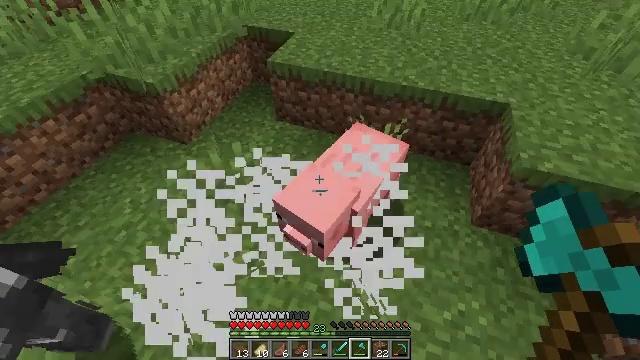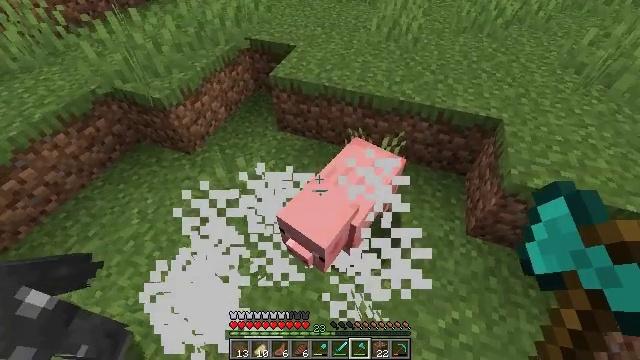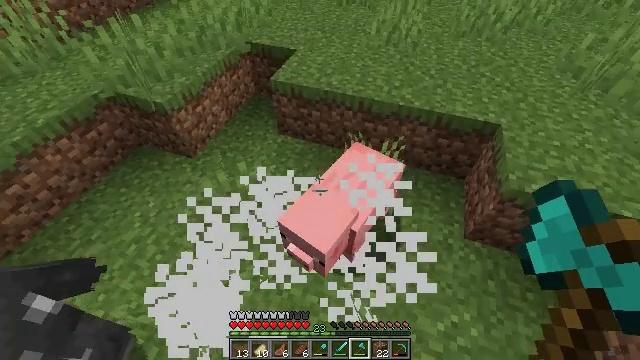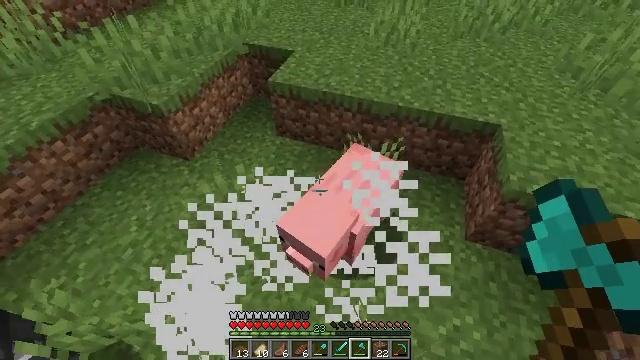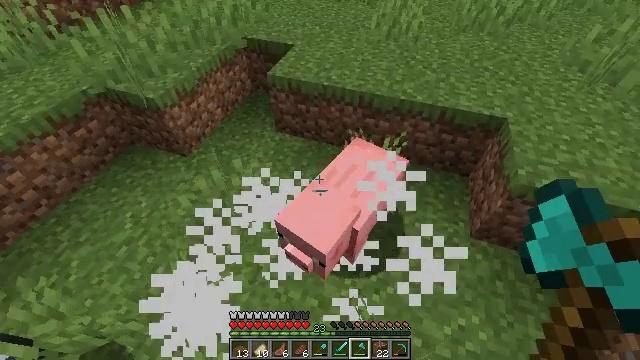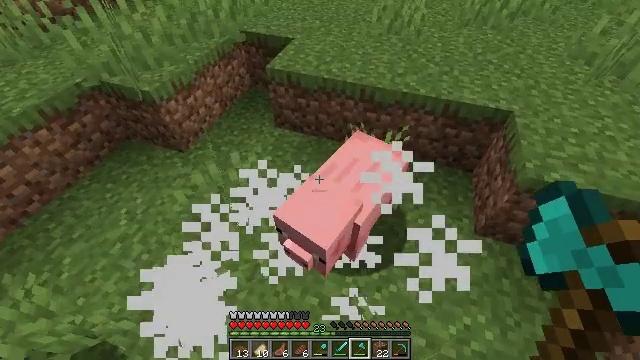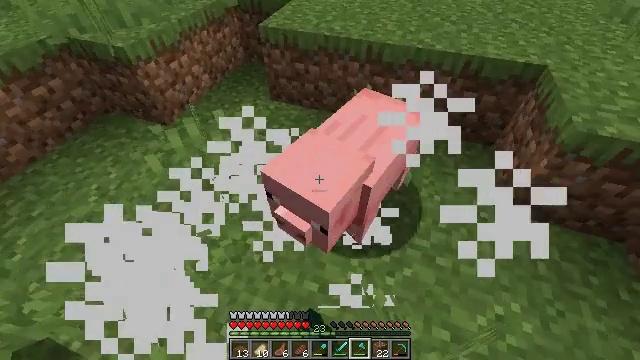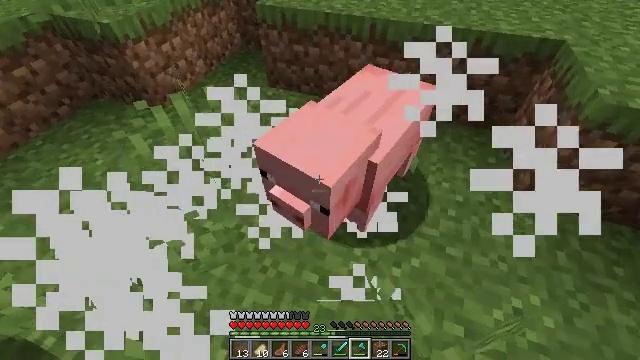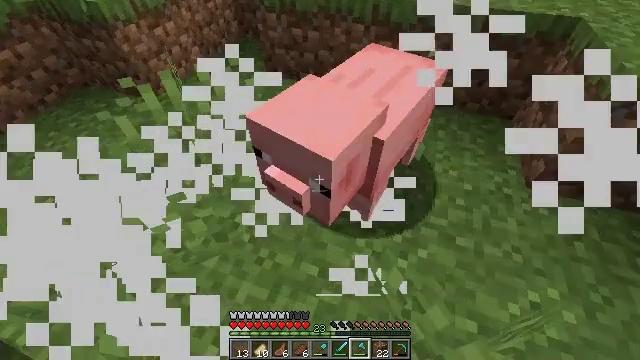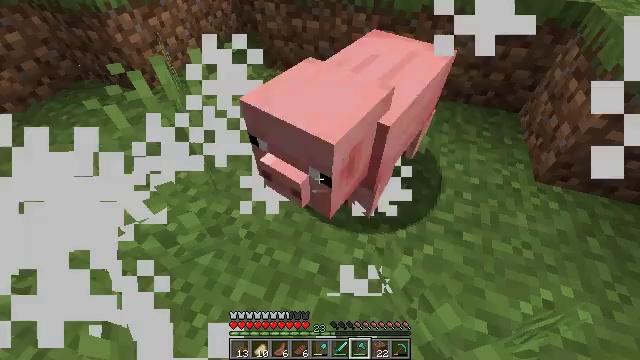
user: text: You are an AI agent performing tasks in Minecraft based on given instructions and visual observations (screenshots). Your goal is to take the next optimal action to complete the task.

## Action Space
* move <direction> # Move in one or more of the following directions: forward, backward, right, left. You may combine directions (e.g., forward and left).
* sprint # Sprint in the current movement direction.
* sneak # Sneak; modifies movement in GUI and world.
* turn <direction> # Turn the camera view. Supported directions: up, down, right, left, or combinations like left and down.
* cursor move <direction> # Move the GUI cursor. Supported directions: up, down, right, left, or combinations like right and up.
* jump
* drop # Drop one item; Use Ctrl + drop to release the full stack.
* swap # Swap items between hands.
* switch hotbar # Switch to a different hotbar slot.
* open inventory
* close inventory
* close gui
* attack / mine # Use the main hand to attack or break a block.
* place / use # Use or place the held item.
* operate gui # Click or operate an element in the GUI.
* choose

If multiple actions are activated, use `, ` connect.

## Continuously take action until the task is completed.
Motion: motion action
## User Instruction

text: Hunt animals.
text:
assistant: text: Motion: jump
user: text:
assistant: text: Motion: jump
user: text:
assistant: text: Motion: jump
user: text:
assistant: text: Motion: no_op
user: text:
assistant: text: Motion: attack / mine
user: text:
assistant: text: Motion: attack / mine
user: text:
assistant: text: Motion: attack / mine
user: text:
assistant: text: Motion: attack / mine
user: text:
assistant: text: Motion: no_op
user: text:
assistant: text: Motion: no_op